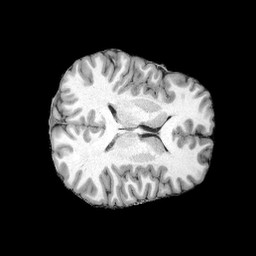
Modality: UNIT1
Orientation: axial